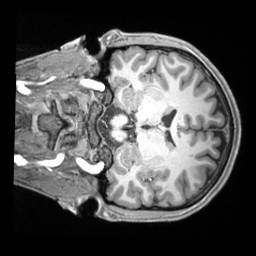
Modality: T1w
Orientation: coronal
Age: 22
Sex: male
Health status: ill
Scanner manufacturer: siemens
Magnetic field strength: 3 T
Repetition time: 2.2 s
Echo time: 0.00218 s